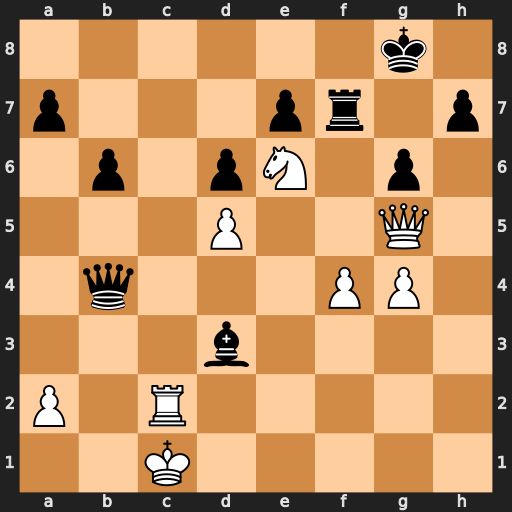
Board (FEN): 6k1/p3pr1p/1p1pN1p1/3P2Q1/1q3PP1/3b4/P1R5/2K5
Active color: w
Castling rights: -
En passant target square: -
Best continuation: Rc8+ Rf8 Rxf8#